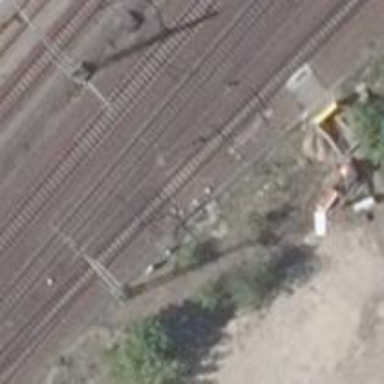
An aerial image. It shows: Railway switch.